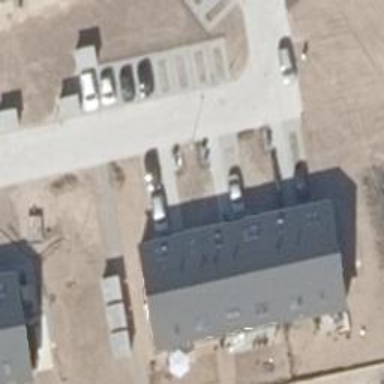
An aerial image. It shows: Terrace building with gabled roof.